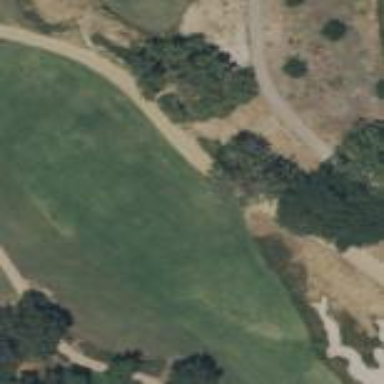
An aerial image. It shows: Rough area in golf course.